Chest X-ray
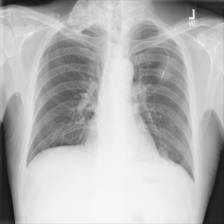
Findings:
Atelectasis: negative
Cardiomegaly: negative
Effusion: negative
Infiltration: negative
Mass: positive
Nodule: negative
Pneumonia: negative
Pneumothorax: negative
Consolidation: negative
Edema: negative
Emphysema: negative
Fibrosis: negative
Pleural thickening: negative
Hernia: negative